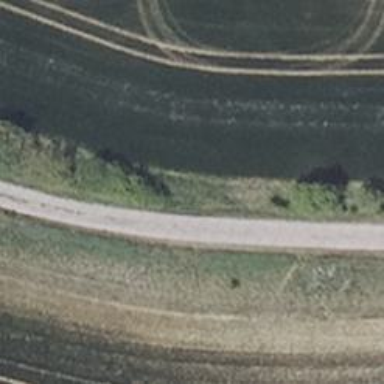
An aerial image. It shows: Concrete track with grade2 classification.